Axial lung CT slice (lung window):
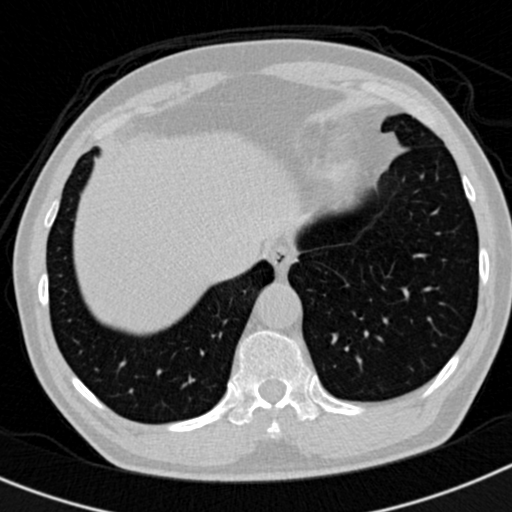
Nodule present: no